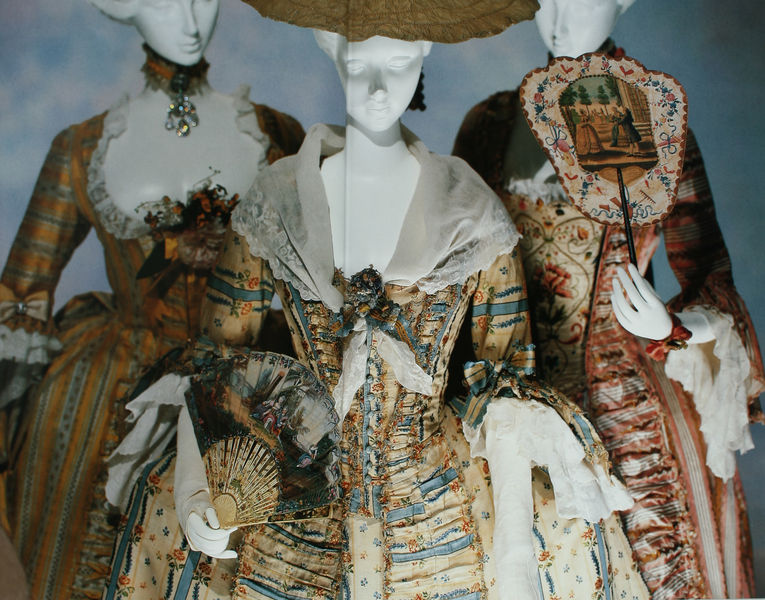
Titel: Kleider (Robes à la francaise)
Standort: Kyoto (Japan)
Institution: Kyoto Costume Institute
Schlagwörter: blau, dunkel, hand, schatten, weiß, frauen, gelb, grün, ocker, ausschnitt, blumen, braun, brust, damen, elegant, frau, grau, hell, hintergrund, hut, hüte, kleid, kleider, licht, orange, schmuck, schwarz, tisch, türkis, blüten, rosen, rot, schirm, tuch, beige, fächer, mode, muster, ornament, schleife, wand, band, barock, falten, kragen, spitze, weit, ärmel, gesten, bestickt, gold, reich, stickerei, stoff, stoffe, tücher, drei, gewänder, spitzen, schleifen, borte, dekolletee, edelsteine, lippen, rokoko, rosa, seide, blumenkohl, kohl, taille, japan, papier, modell, halsband, mieder, tüll, kette, hof, falte, floral, ornamente, verzierung, streifen, edel, rüschen, halsschmuck, knöpfe, kropfband, stola, halskette, bemalt, foto, fotografie, unterrock, motiv, orient, glitzer, schnitt, manschetten, puppe, puppen, tracht, biedermeier, schultertuch, durchsichtig, kostüme, korsett, besatz, museum, textil, design, korsage, reifrock, pilze, roben, corsage, borten, lumen, fernost, maschen, spargel, artischocke, modepuppe, kyoto, quergestreift, mannequin, manequin, outfit, längsgestreift, tageskleider, damenkleider, modepuppen, ausgehkleider, buchmitte, heftmitte, schapeau, seidenblumen, seidenstoffe, stoffblumen, tageskkleider, mieer, rmel, dekolletes, krampe